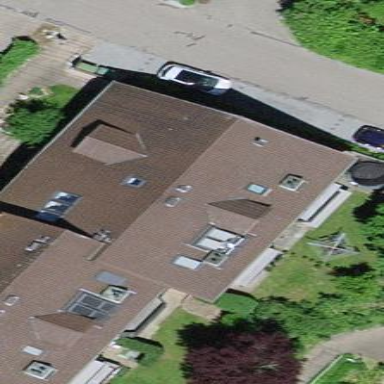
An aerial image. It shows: Residential building.